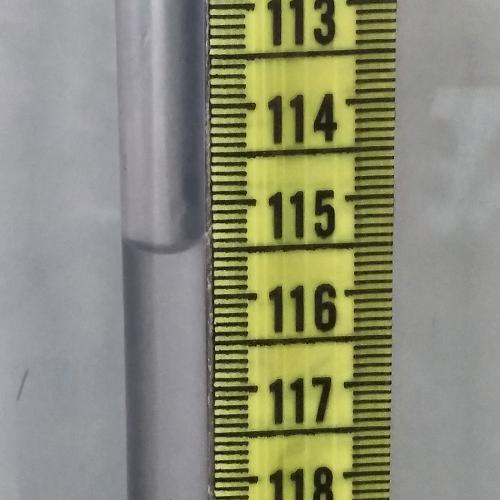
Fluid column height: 115.5 cm